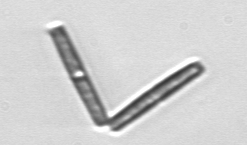
Label: Thalassionema